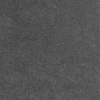
Label: dusty